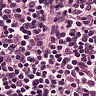
Metastatic tissue present: no